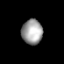
Tissue: prostate
Cell type: T cells
Senescence score: 0.3252
Nuclear area (px): 509
Mean DAPI intensity: 158.957